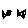
Label: fish